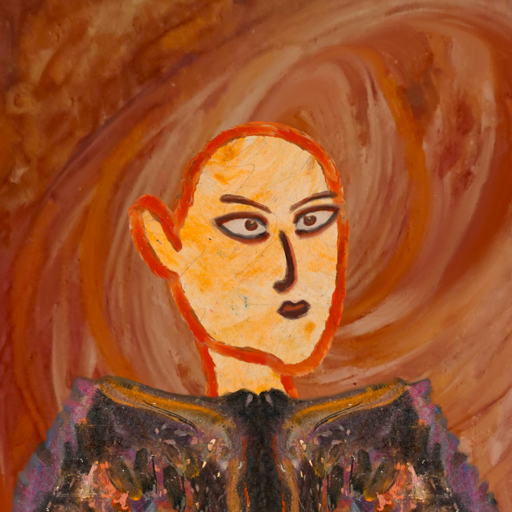
Background: Pious_Lady, Head And Neck Side: Experience, Face Side: Roy_Bahadur, Bust: Gypsy_Queen, Hair Side: Blank, Head Accessory: Blank, Second Necklace: Blank, Necklace: Blank, Baby: Blank